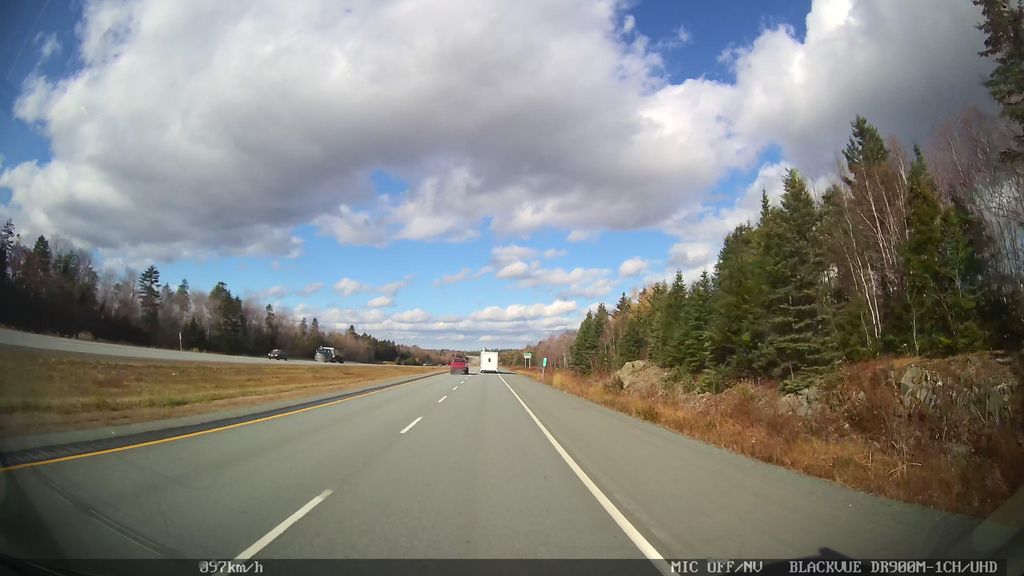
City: halifax